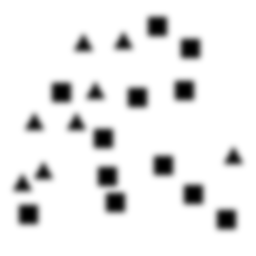
Squares: 12
Triangles: 8
Stars: 0
Total shapes: 20